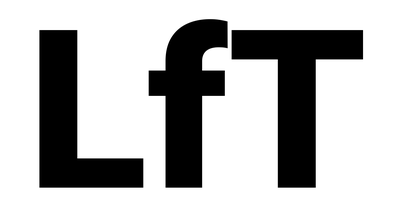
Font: Roboto_Black